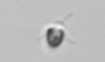
Label: Pyramimonas